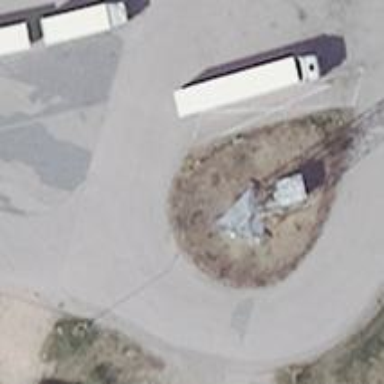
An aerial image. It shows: Mast tower used for communication.